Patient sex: M
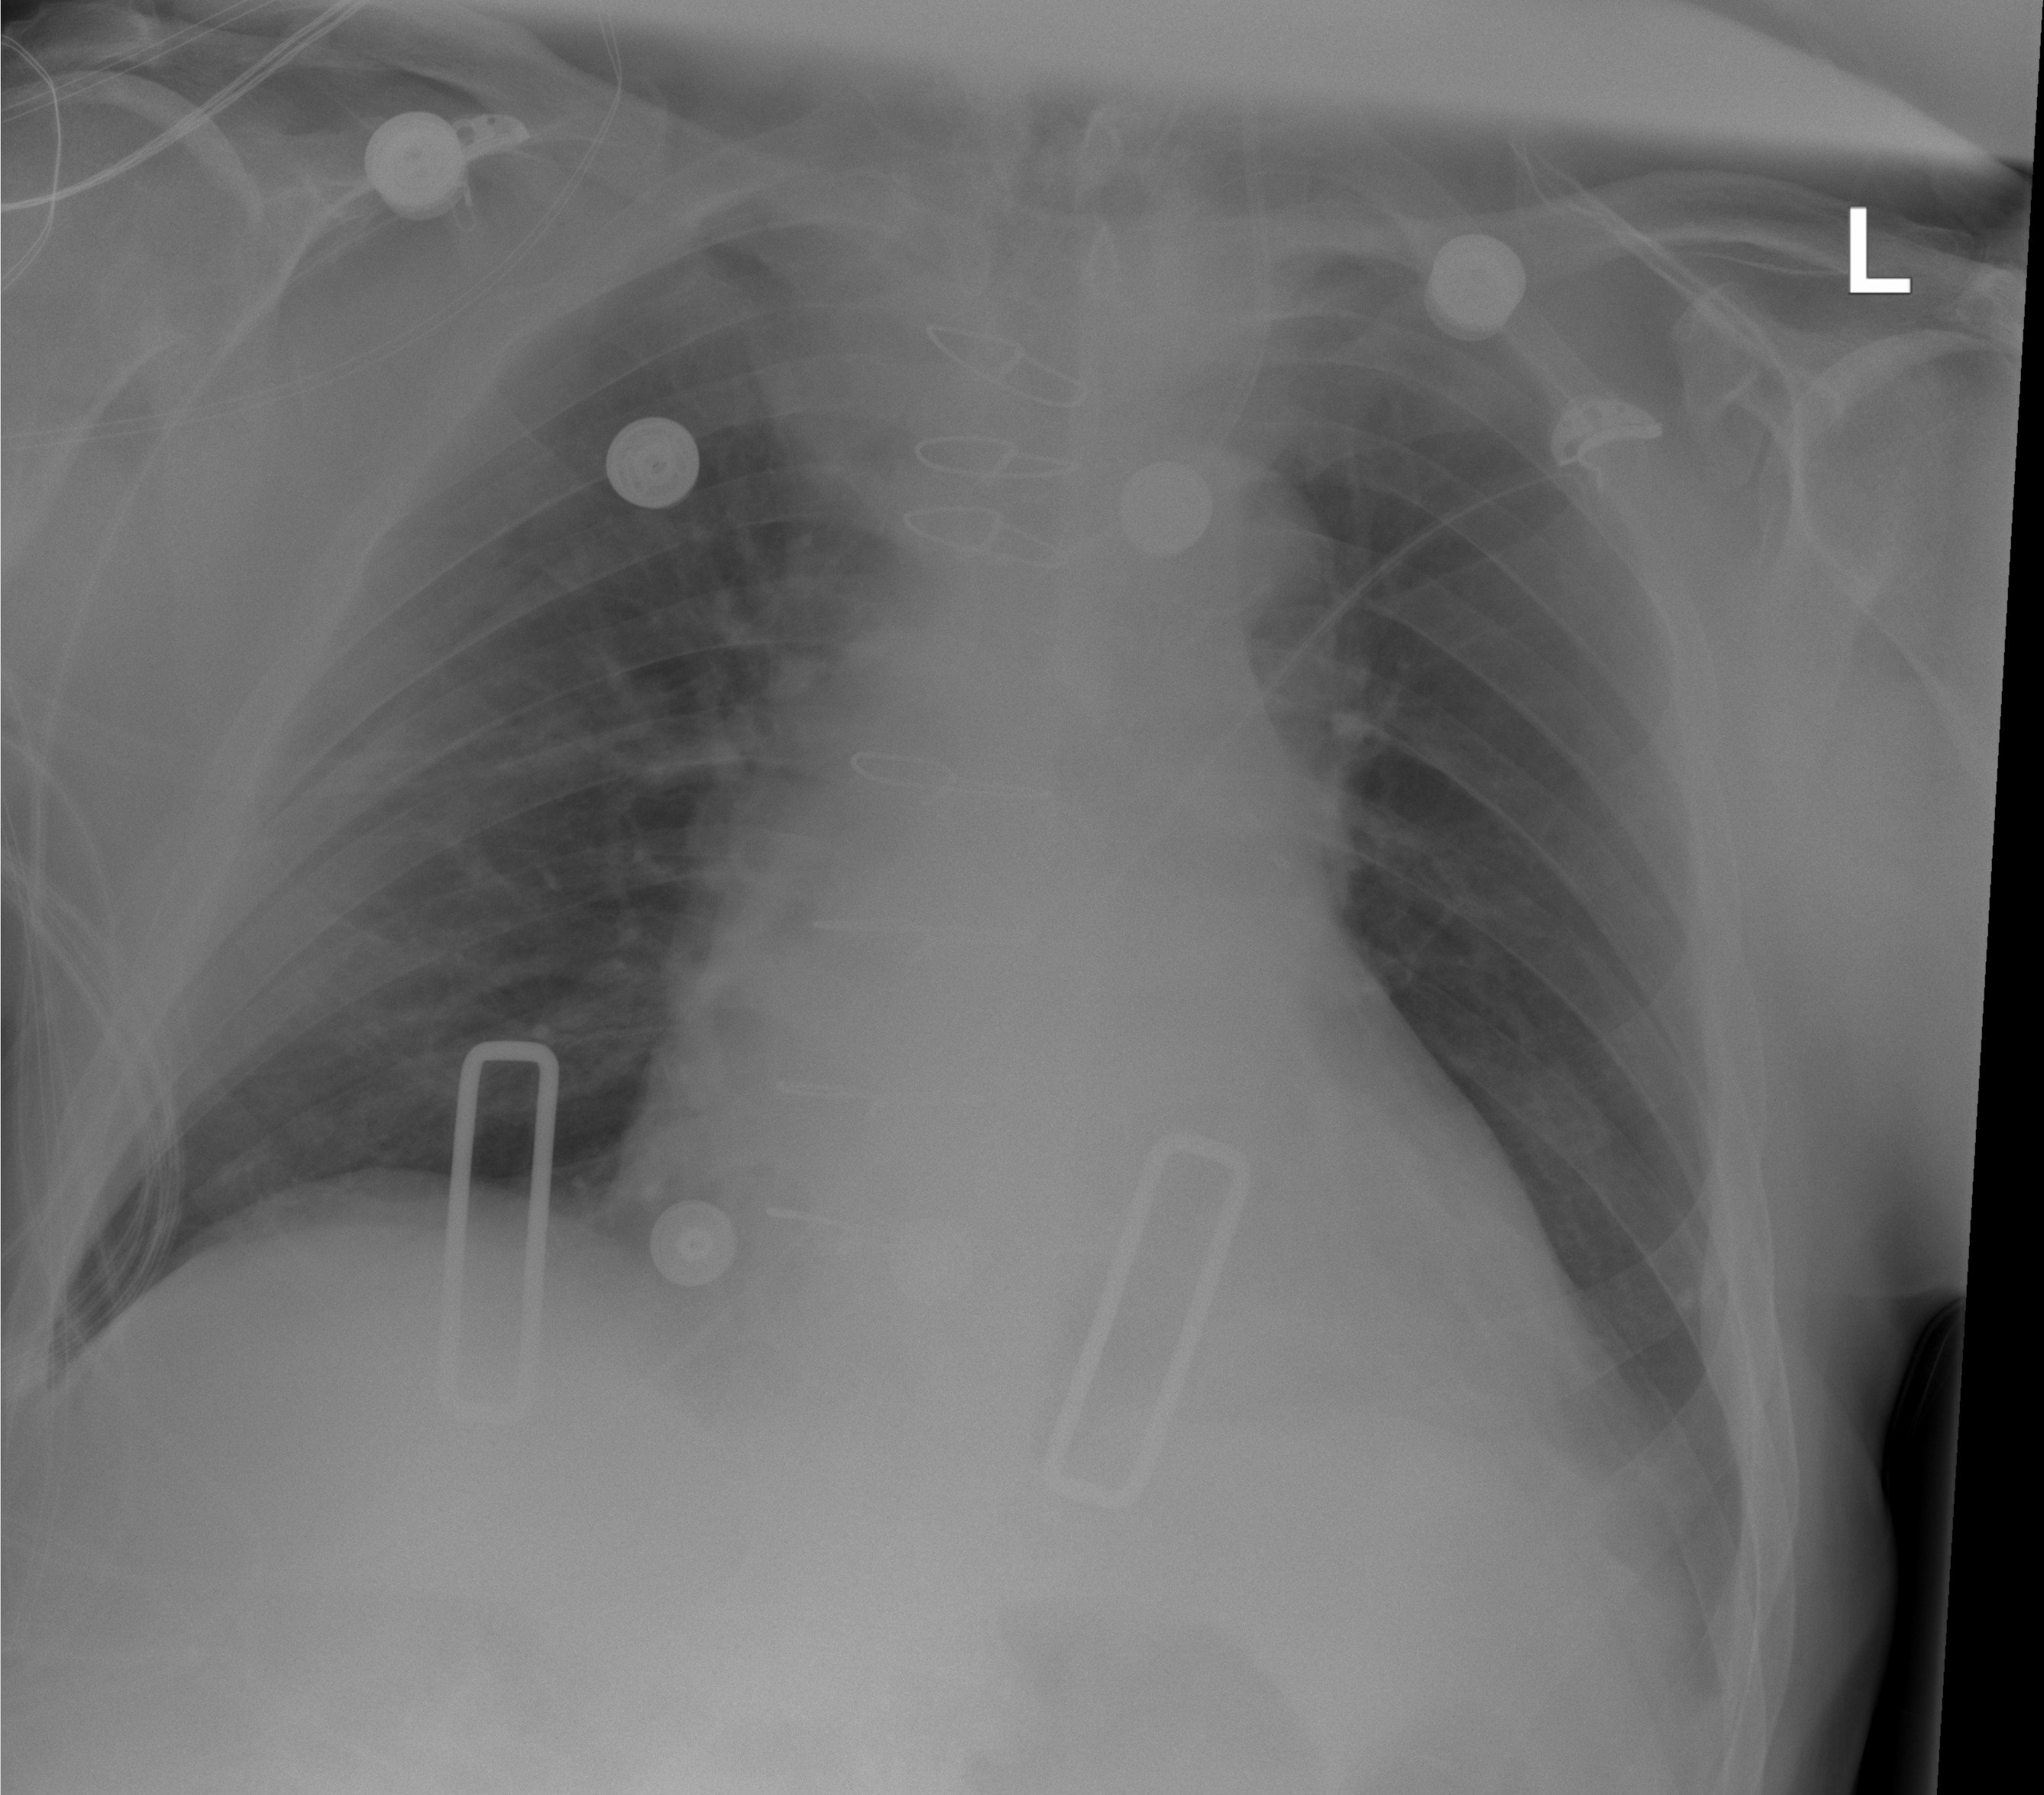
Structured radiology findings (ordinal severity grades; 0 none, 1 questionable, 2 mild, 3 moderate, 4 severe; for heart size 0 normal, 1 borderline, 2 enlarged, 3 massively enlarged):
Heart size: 1
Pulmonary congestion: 0
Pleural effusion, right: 0
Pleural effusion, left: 1
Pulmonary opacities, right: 0
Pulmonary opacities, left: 0
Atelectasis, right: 0
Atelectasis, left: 2